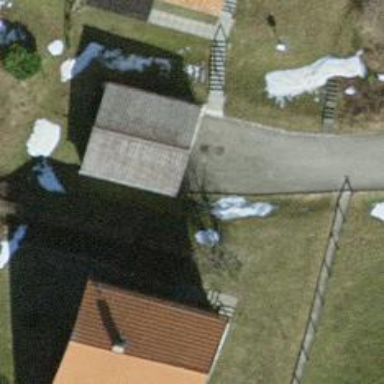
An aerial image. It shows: Driveway.